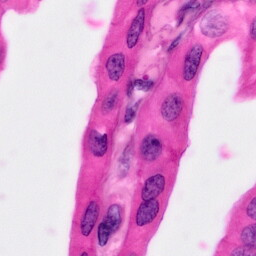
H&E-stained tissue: Pancreatic